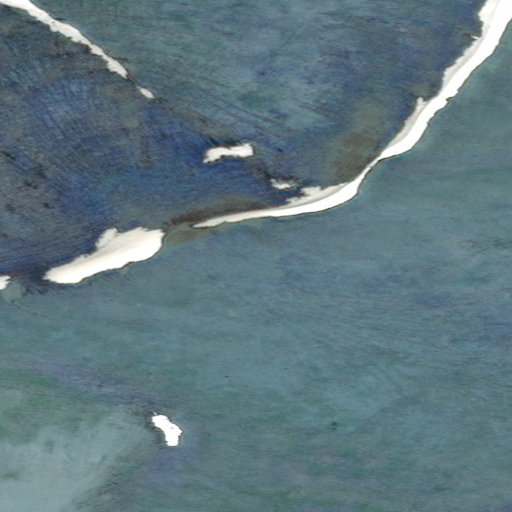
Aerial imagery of mountain in Alaska named Syncline Mountain containing only unknown